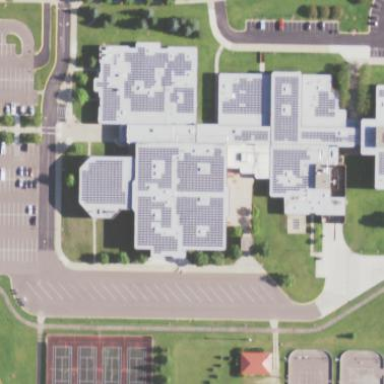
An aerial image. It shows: School building with school amenities.